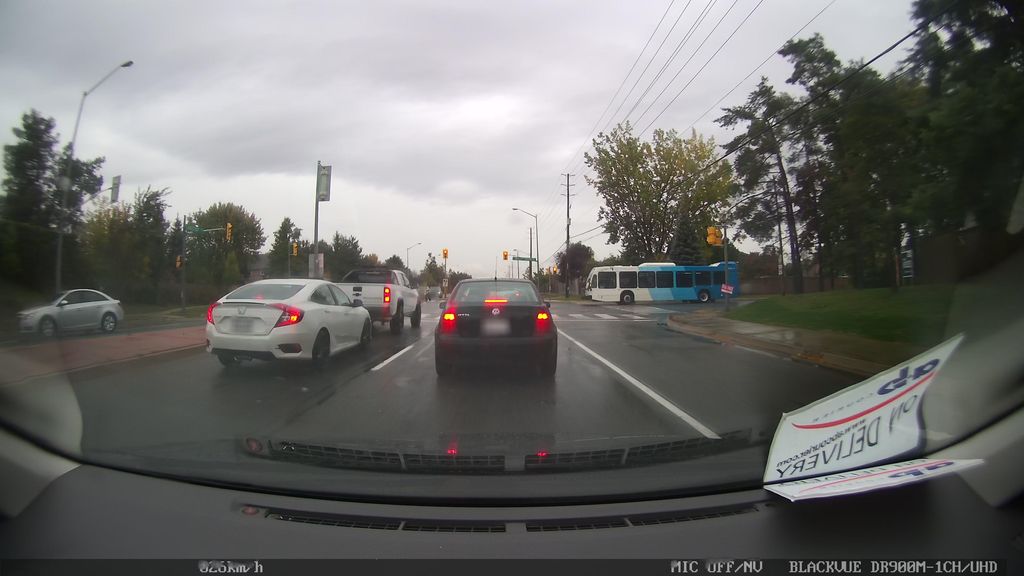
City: toronto